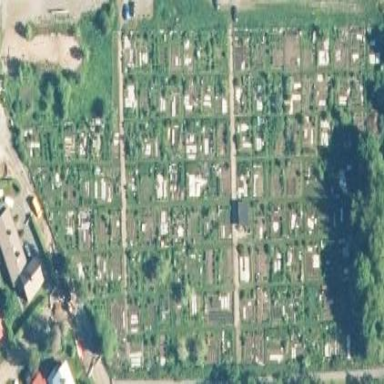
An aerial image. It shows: Allotments area.